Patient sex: M
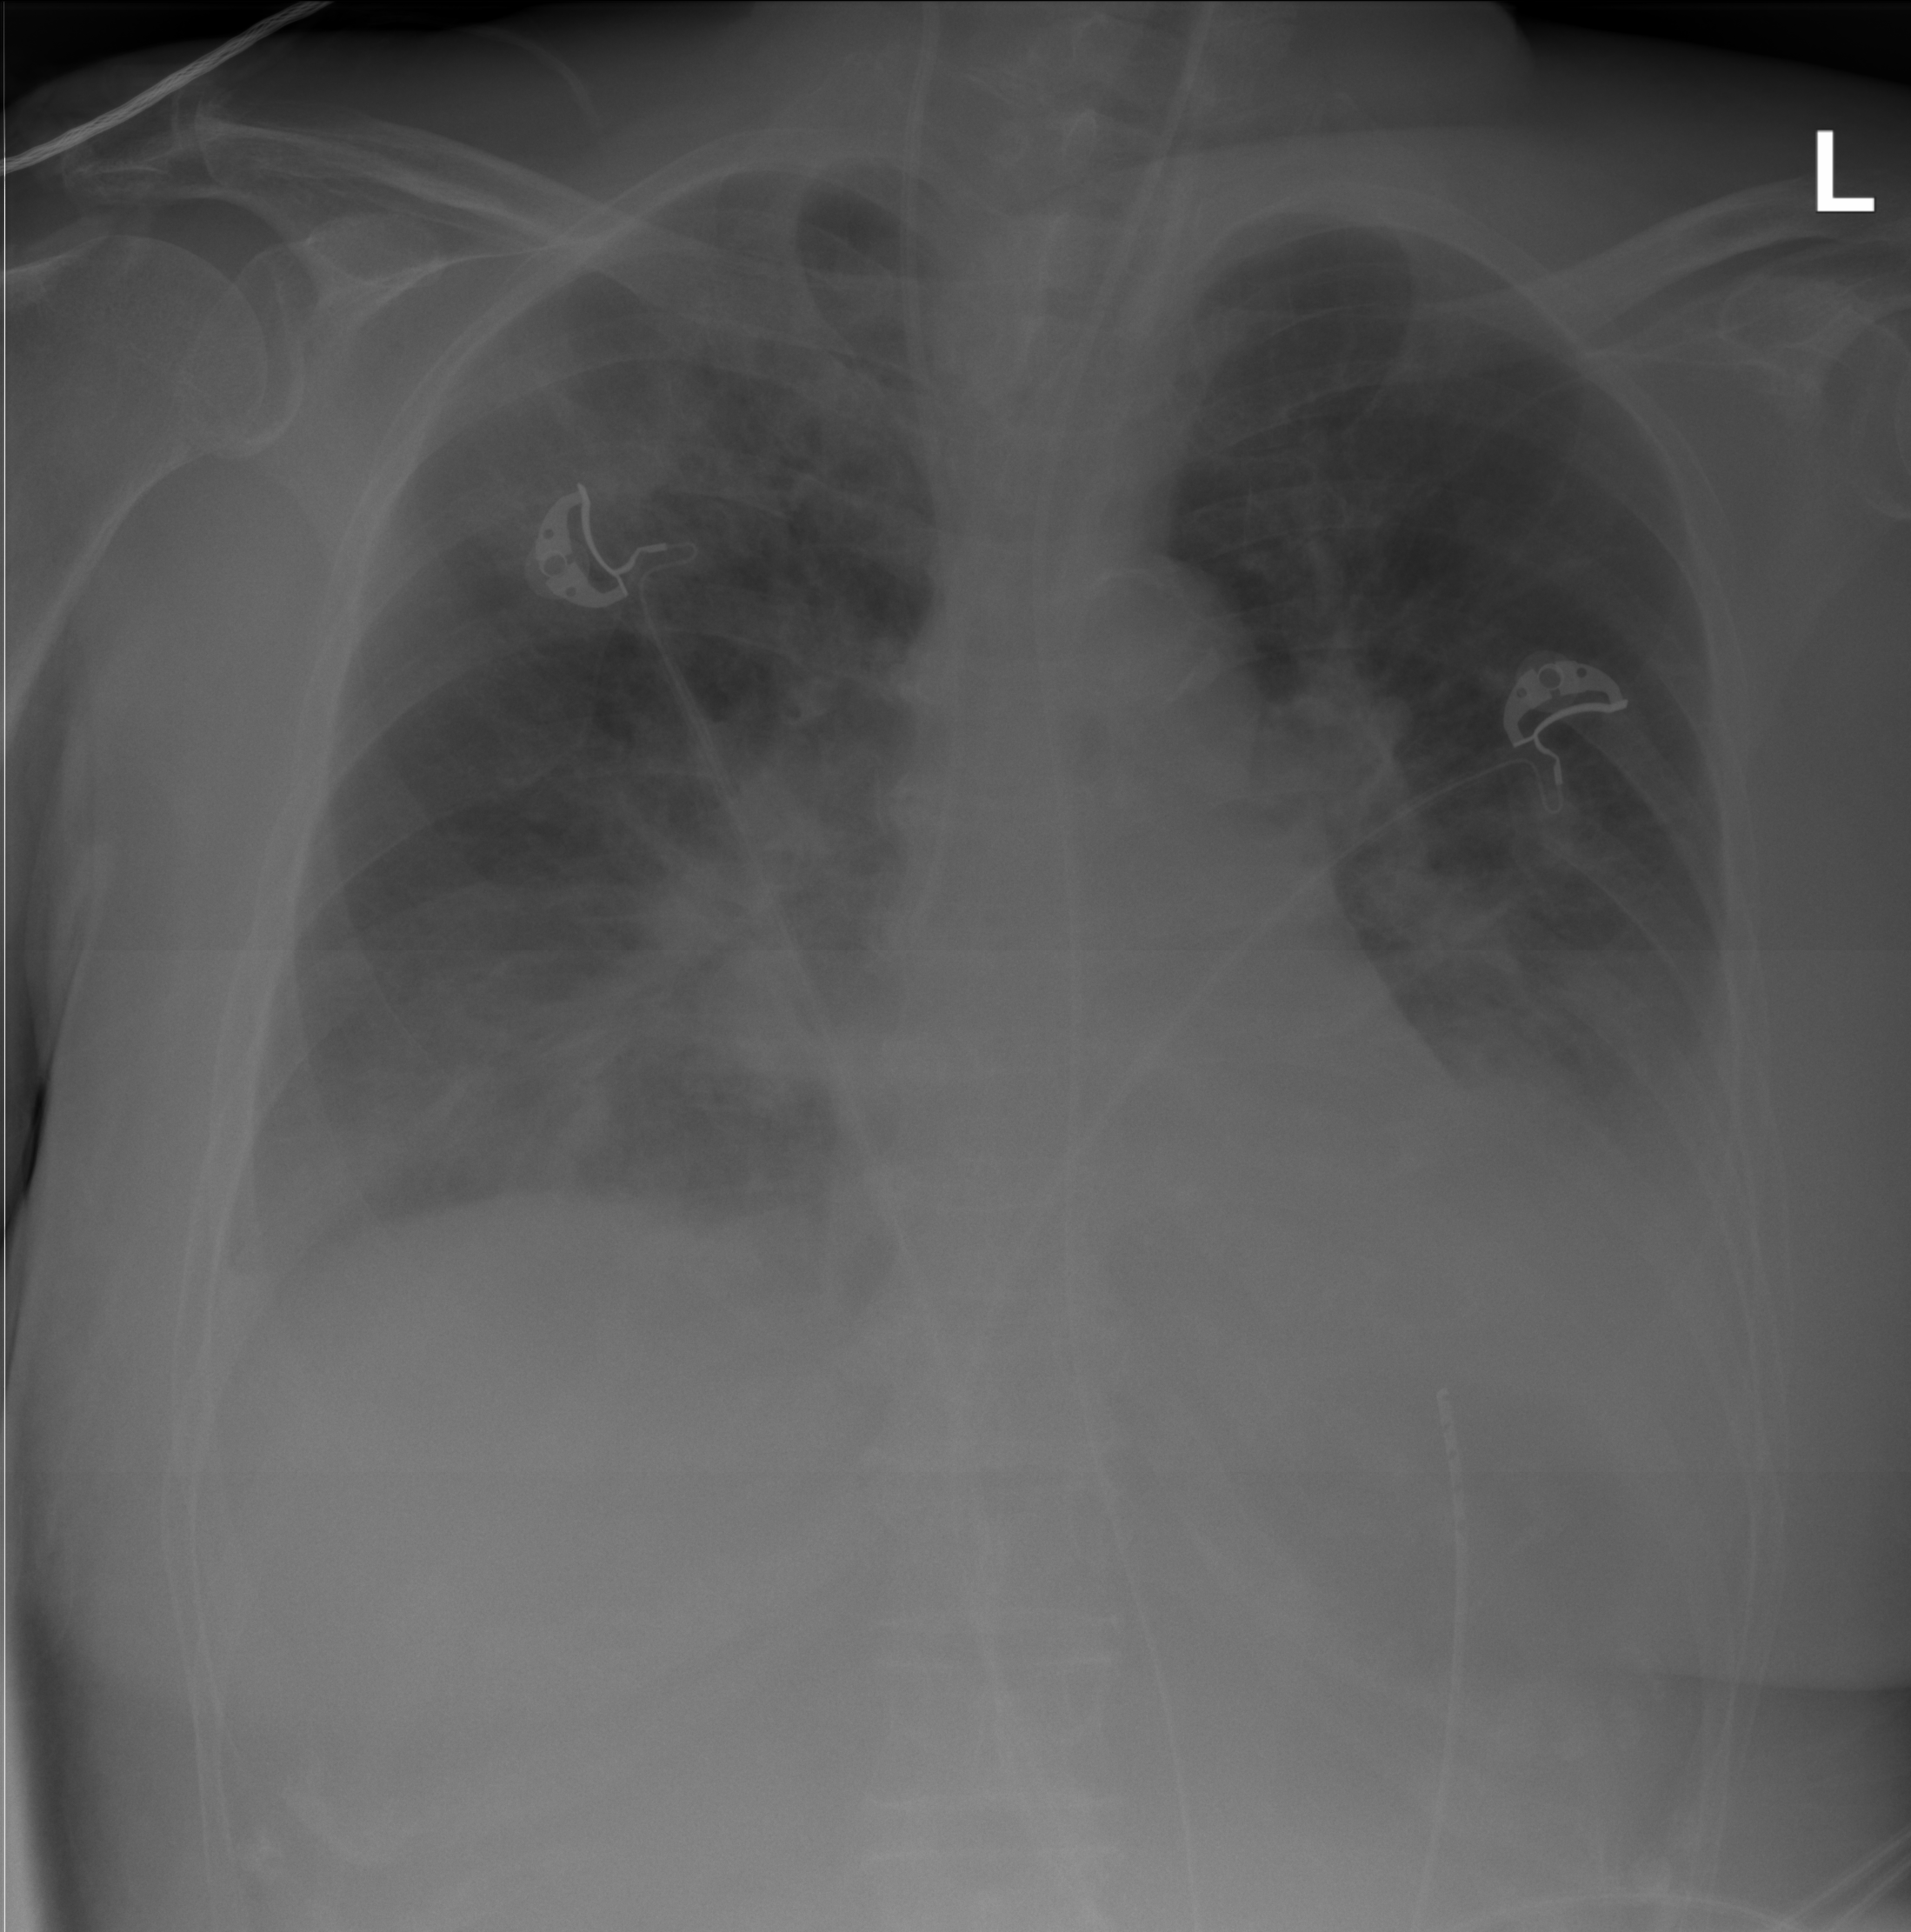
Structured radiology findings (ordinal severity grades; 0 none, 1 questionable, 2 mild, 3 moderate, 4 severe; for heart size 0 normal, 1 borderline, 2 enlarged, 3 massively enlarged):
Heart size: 0
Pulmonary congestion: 2
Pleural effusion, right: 0
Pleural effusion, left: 3
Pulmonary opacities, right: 3
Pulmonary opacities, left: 2
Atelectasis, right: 2
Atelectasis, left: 2